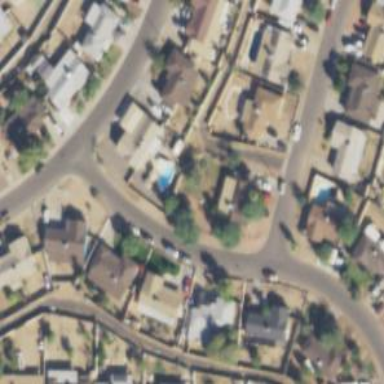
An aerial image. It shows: Alley classified as service road.